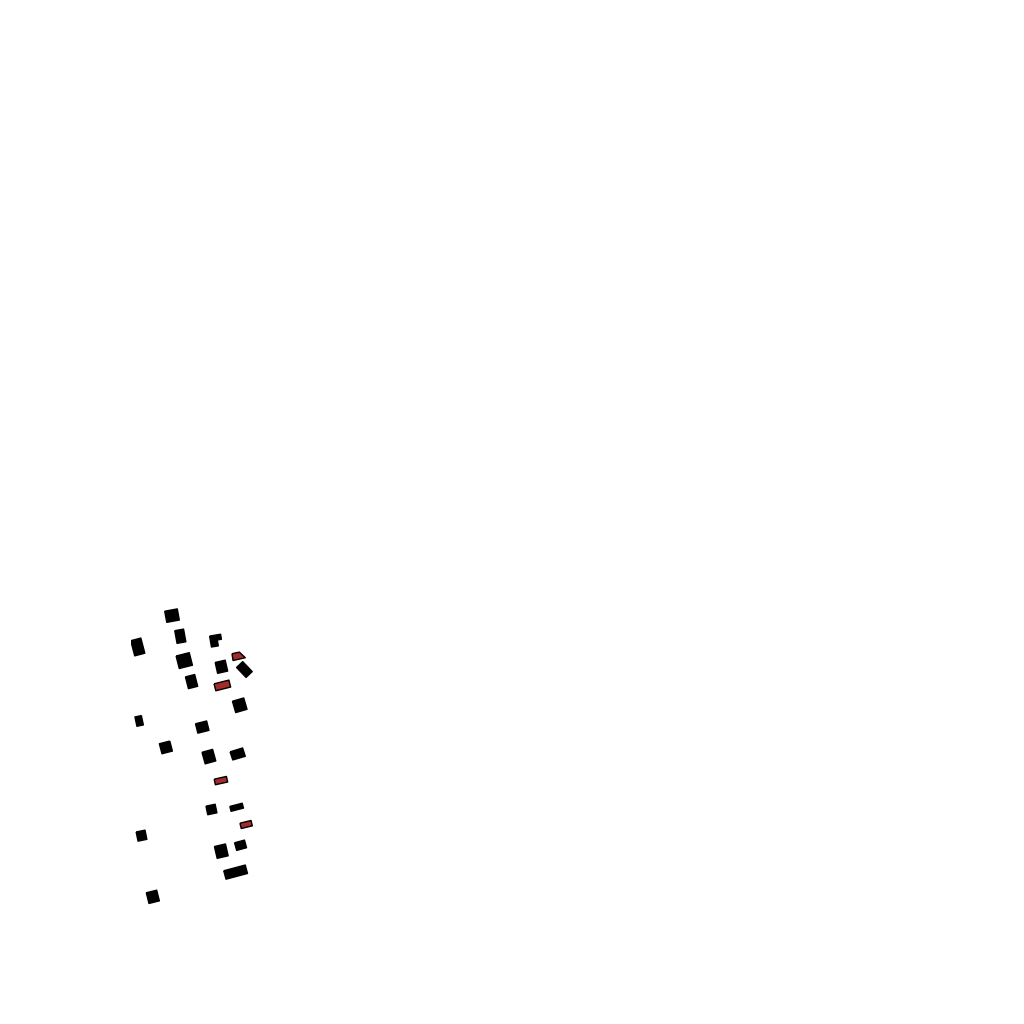
Tags: overhead vector_map, recreation, residential, individual_rise, density_2, Building, Facility, 1.0 km²